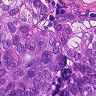
Metastatic tissue present: yes